Question: When Apple's official iOS Messages app is open and in the foreground, new messages from other contacts trigger a stock, native iOS notification alert banner. See image below.
Is this possible in 3rd party apps on the App Store? Local and/or Push Notifications for your app while your app is ?
When testing , notifications are received but .
But this behavior seen in Apple's official Messages app:

The <URL> says:
> When the operating system delivers a local notification or remote notification and the target app is , it can present the notification to the user through an , icon badge number, or sound.If the app is running in the when the notification is delivered, the app delegate receives a local or remote notification.
So yes, we can receive the while in the foreground. But I see no way to .
'''
-(void)application:(UIApplication *)application didReceiveRemoteNotification:(NSDictionary *)userInfo
{
// I know we still receive the notification 'userInfo' payload in the foreground.
// This question is about displaying the stock iOS notification alert UI.
// Yes, one *could* use a 3rd party toast alert framework.
[self use3rdPartyToastAlertFrameworkFromGithub]
}
'''
Is Messages then using a private API to display the alert while in the foreground?
For the purpose of this question, on github or etc. I'm only interested if this can be done using the Local or Push Notification alerts UI .
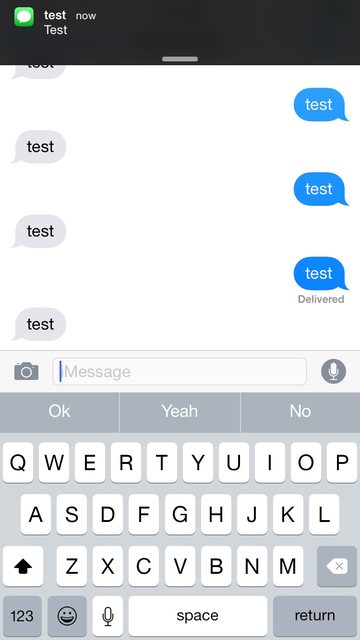
Answer: adds the <URL> protocol for handling notifications while your app is in the foreground.
> The 'UNUserNotificationCenterDelegate' protocol defines methods for receiving notifications and for handling actions. When your app is in the foreground, arriving notifications are delivered to your delegate object instead of displayed automatically using the system interfaces.
Swift:
'''
optional func userNotificationCenter(_ center: UNUserNotificationCenter,
willPresent notification: UNNotification,
withCompletionHandler completionHandler: (UNNotificationPresentationOptions) -> Void)
'''
Objective-C:
'''
- (void)userNotificationCenter:(UNUserNotificationCenter *)center
willPresentNotification:(UNNotification *)notification
withCompletionHandler:(void (^)(UNNotificationPresentationOptions options))completionHandler;
'''
The <URL> flags allow you to specify 'UNNotificationPresentationOptionAlert' to display an alert using the text provided by the notification.
This is key as it allows you to display the alert , which is new for iOS 10.
---
## Sample code:
'''
class AppDelegate: UIResponder, UIApplicationDelegate {
func application(_ application: UIApplication, didFinishLaunchingWithOptions launchOptions: [UIApplication.LaunchOptionsKey: Any]?) -> Bool {
// Set UNUserNotificationCenterDelegate
UNUserNotificationCenter.current().delegate = self
return true
}
}
// Conform to UNUserNotificationCenterDelegate
extension AppDelegate: UNUserNotificationCenterDelegate {
func userNotificationCenter(_ center: UNUserNotificationCenter,
willPresent notification: UNNotification,
withCompletionHandler completionHandler: @escaping (UNNotificationPresentationOptions) -> Void)
{
completionHandler(.alert)
}
}
'''